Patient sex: M
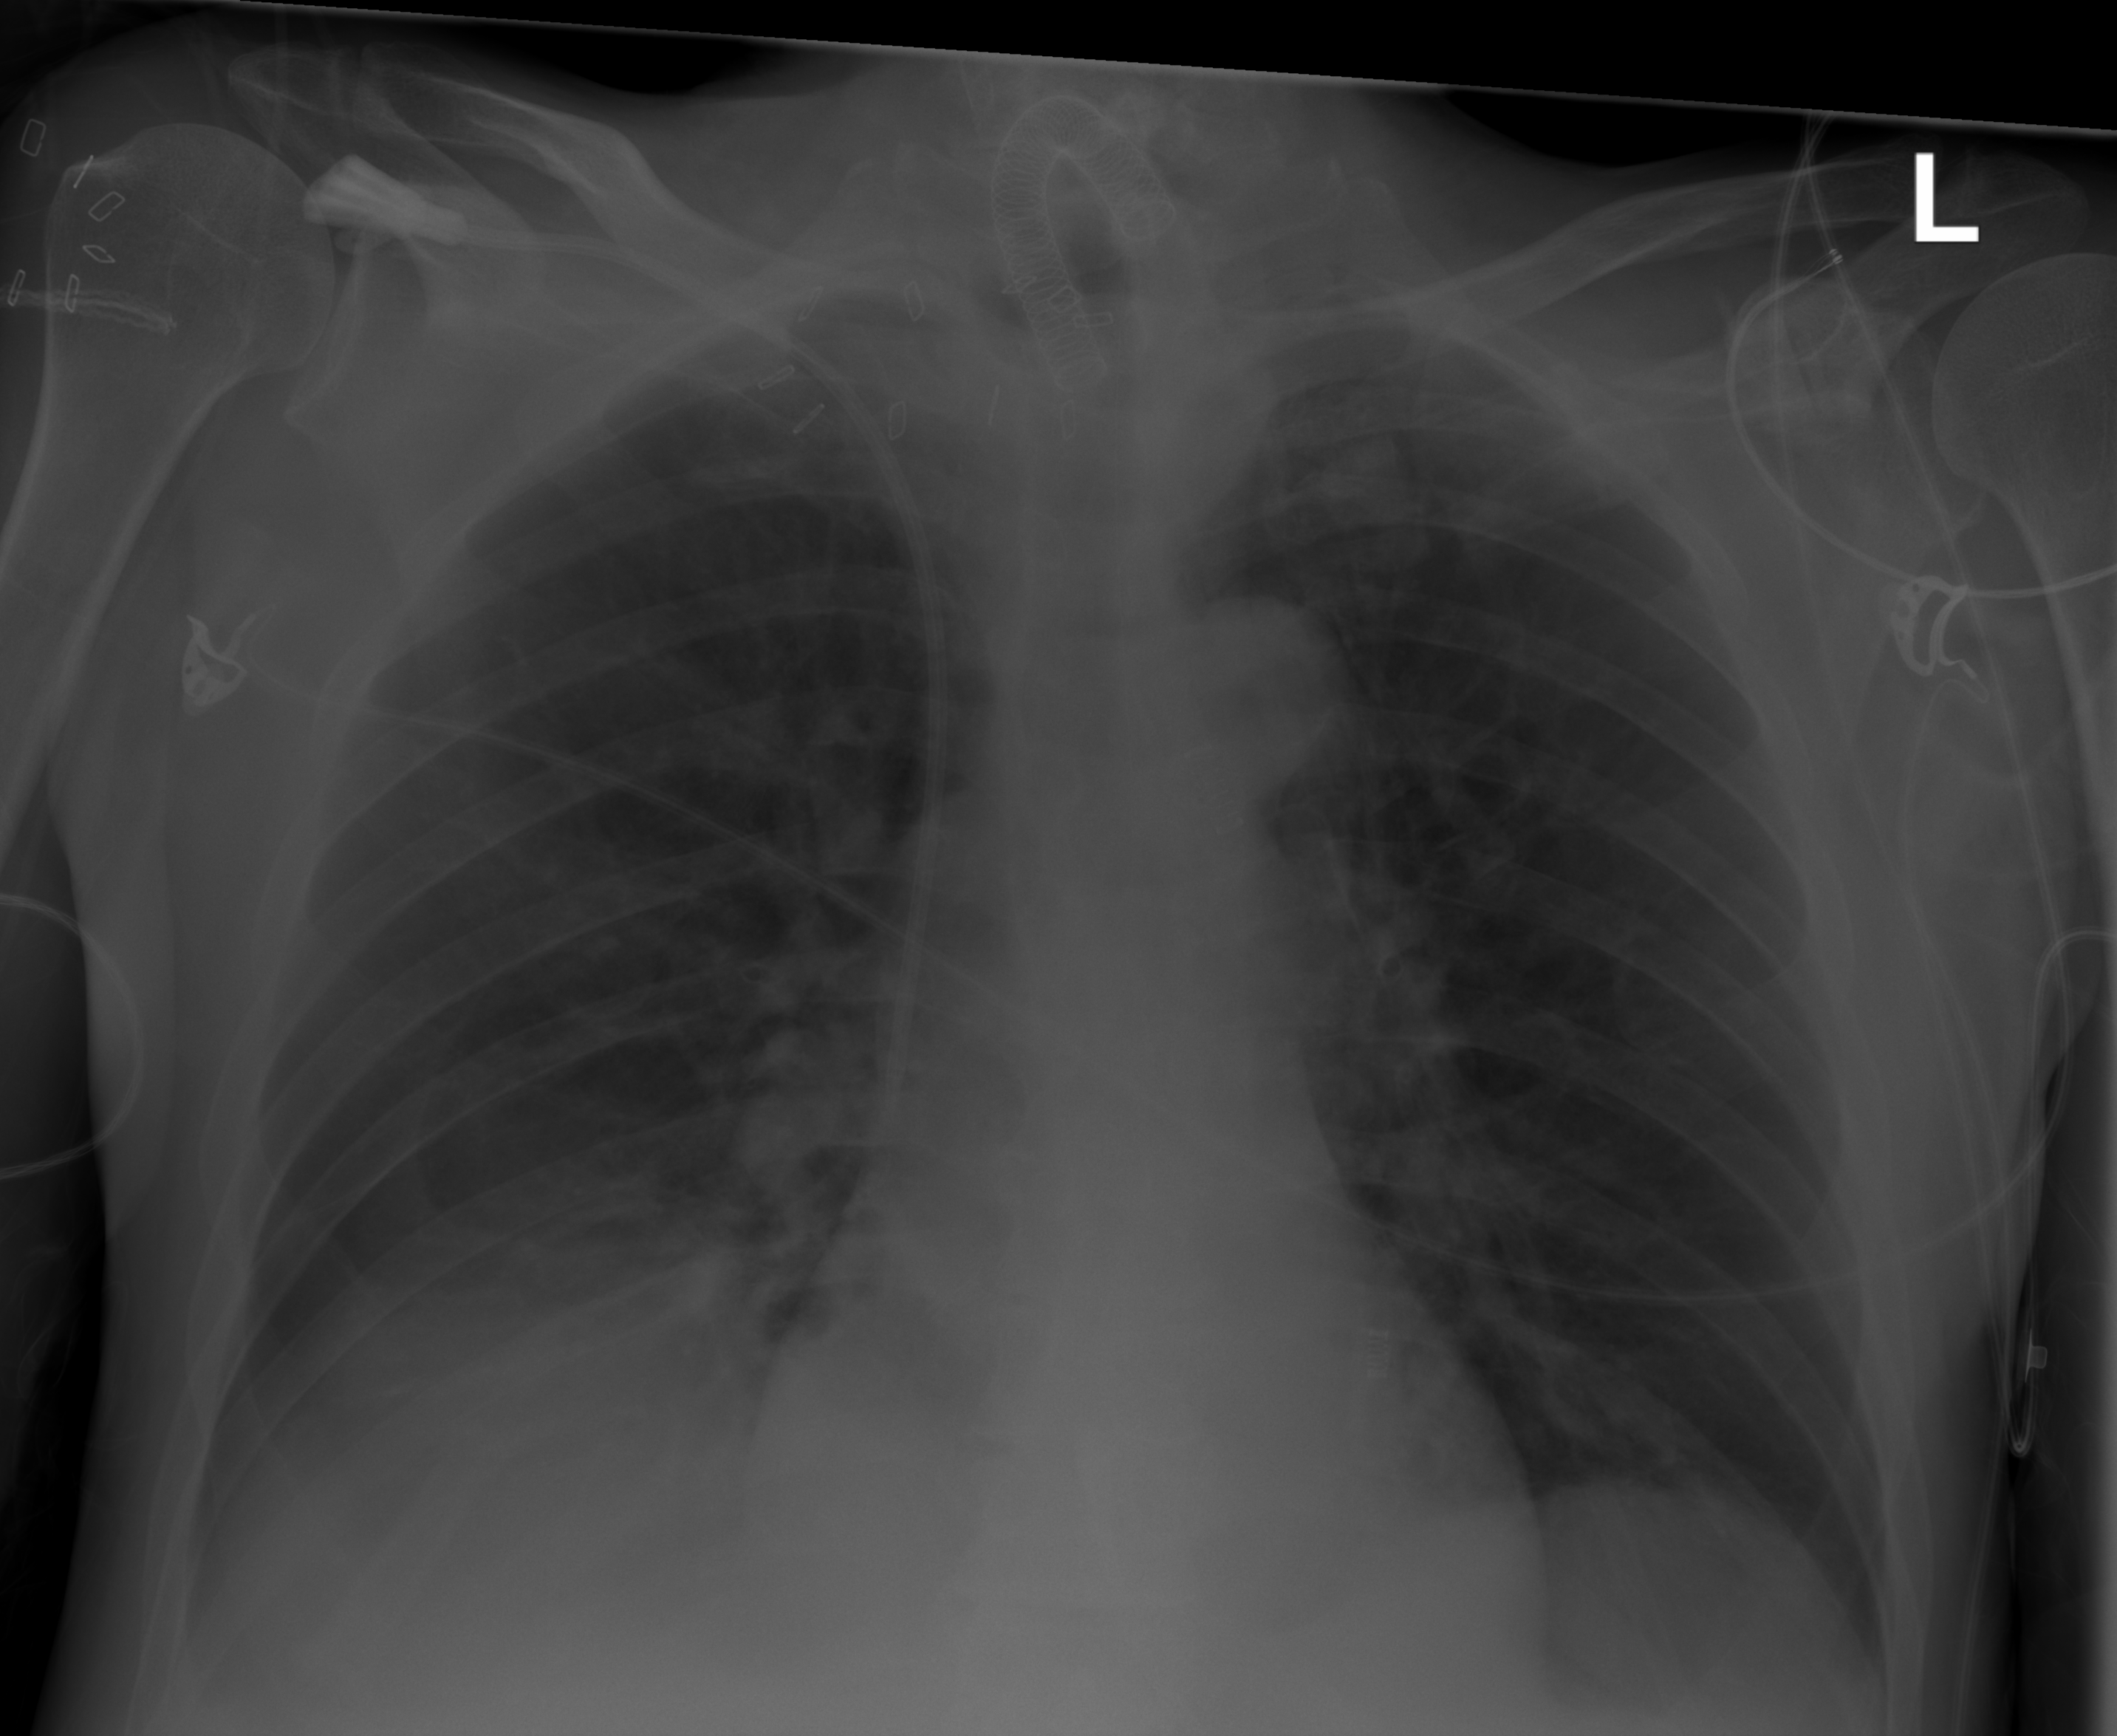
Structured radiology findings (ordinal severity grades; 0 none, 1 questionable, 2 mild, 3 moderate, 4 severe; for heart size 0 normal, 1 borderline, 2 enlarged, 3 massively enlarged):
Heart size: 0
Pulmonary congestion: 2
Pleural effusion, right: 2
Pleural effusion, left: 0
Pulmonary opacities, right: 2
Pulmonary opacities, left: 0
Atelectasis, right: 2
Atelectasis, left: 0